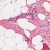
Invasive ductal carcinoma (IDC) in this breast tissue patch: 0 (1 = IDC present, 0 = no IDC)